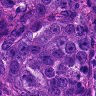
Metastatic tissue present: yes